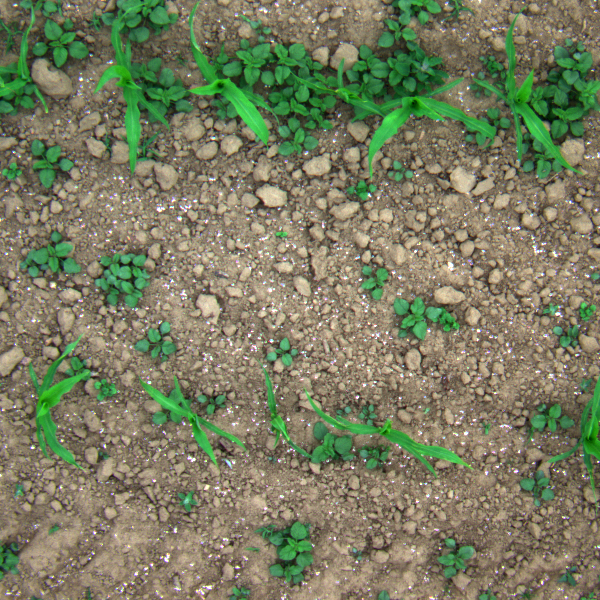
Acquisition date: 2023-06-06
Tile: 0667
Annotated plant instances:
label: amaranth
label: weed_other
label: amaranth
label: amaranth
label: amaranth
label: amaranth
label: amaranth
label: amaranth
label: amaranth
label: amaranth
label: barnyard_grass
label: barnyard_grass
label: weed_other
label: weed_other
label: weed_other
label: amaranth
label: weed_other
label: weed_other
label: amaranth
label: amaranth
label: weed_other
label: amaranth
label: amaranth
label: amaranth
label: amaranth
label: amaranth
label: amaranth
label: amaranth
label: amaranth
label: weed_other
label: amaranth
label: amaranth
label: amaranth
label: amaranth
label: amaranth
label: amaranth
label: amaranth
label: amaranth
label: amaranth
label: amaranth
label: amaranth
label: amaranth
label: amaranth
label: amaranth
label: amaranth
label: amaranth
label: amaranth
label: amaranth
label: amaranth
label: amaranth
label: amaranth
label: amaranth
label: amaranth
label: amaranth
label: amaranth
label: amaranth
label: amaranth
label: amaranth
label: amaranth
label: amaranth
label: amaranth
label: amaranth
label: amaranth
label: amaranth
label: barnyard_grass
label: amaranth
label: amaranth
label: amaranth
label: amaranth
label: amaranth
label: amaranth
label: amaranth
label: amaranth
label: amaranth
label: amaranth
label: amaranth
label: amaranth
label: amaranth
label: maize
label: maize
label: maize
label: maize
label: maize
label: barnyard_grass
label: maize
label: barnyard_grass
label: barnyard_grass
label: maize
label: maize
label: maize
label: maize
label: weed_other
label: maize
label: weed_other
label: weed_other
label: amaranth
label: amaranth
label: amaranth
label: quickweed
label: weed_other
label: barnyard_grass
label: weed_other
label: weed_other
label: barnyard_grass
label: barnyard_grass
label: weed_other